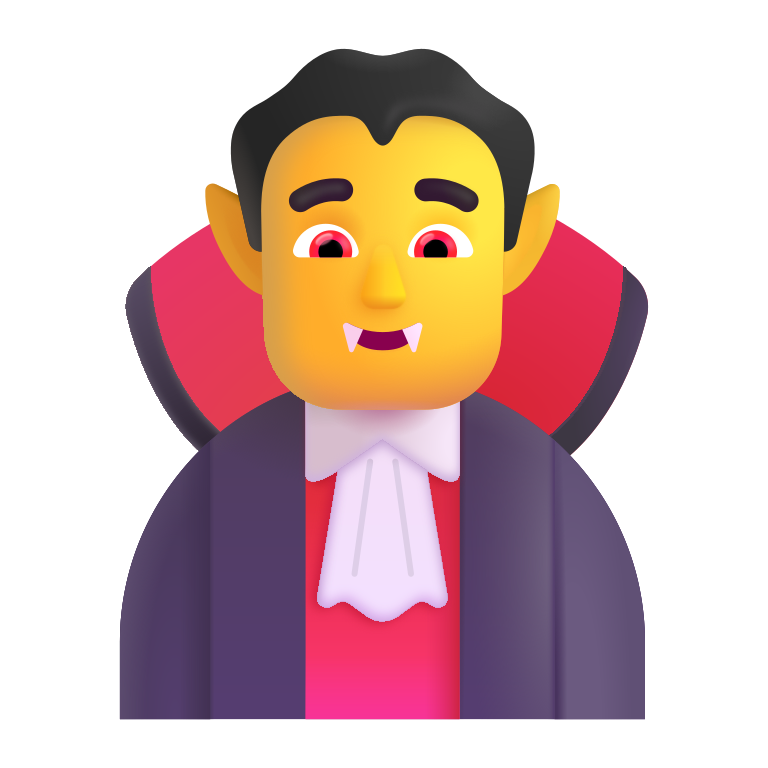
man vampire color default